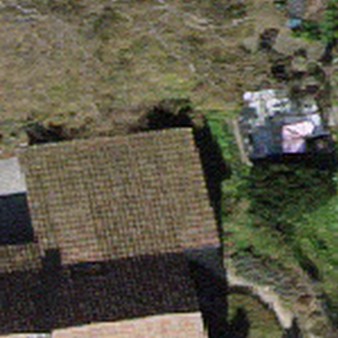
Label: other